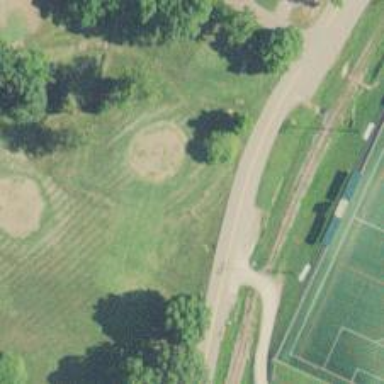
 popular sport where players throw frisbees into baskets in as few shots as possible."